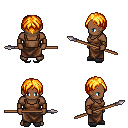
a pixel art fantasy rpg character, male body template, human, dark skin, brown pirate shirt, robe skirt, light blonde parted hairstyle, leather bracers, gray slippers, spear, four views (front, back, left, right), 2x2 character sprite sheet, small pixel art, hard edges, no anti-aliasing